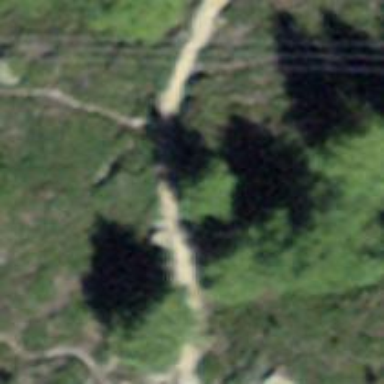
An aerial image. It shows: Unpaved path.